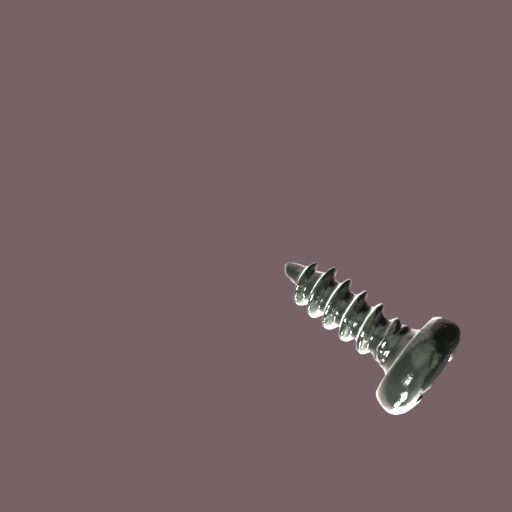
Label: screw